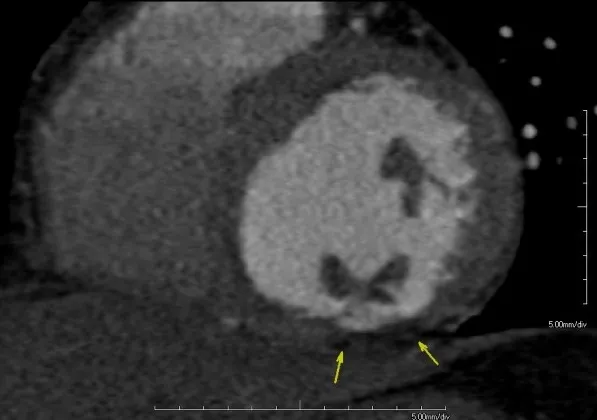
Multiplanar reformatted images generated along the conventional short cardiac axis, showing focal areas of myocardial wall thinning associated with hypodensity (arrows), suggestive for non-recent myocardial wall infarction.
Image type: radiology (ct)